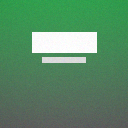
Screen state: on